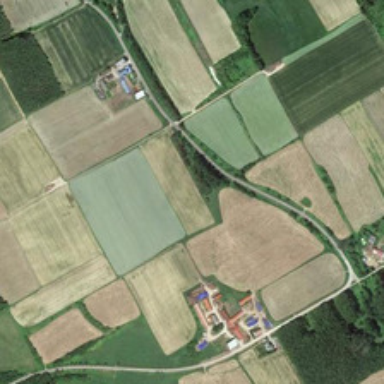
Many pieces of farmlands and several buildings are together .